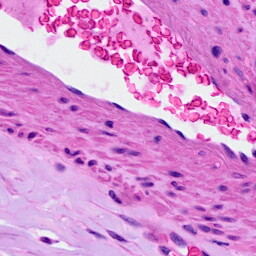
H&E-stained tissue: Ovarian